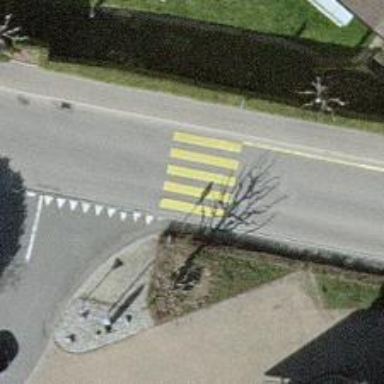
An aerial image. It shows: Zebra crossing on the road.